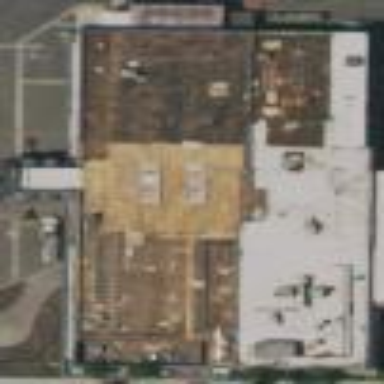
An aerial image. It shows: Building that serves as casino.